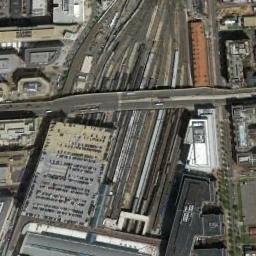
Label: railway_station